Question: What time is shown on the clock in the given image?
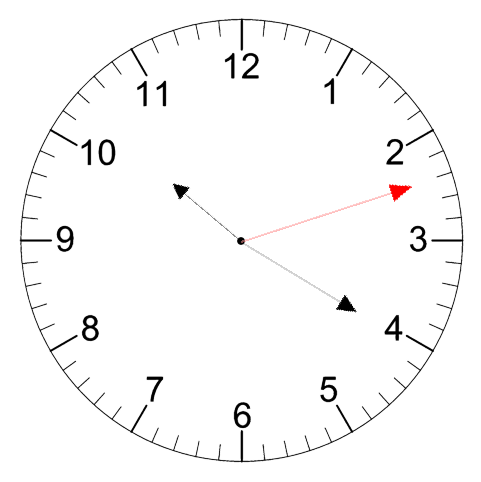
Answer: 10:20:12